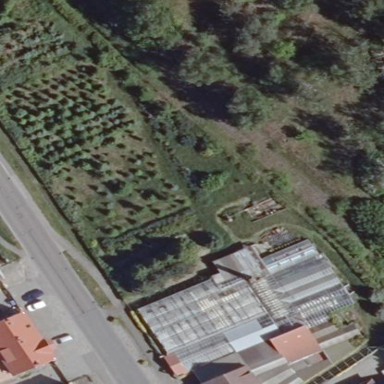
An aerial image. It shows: Plant nursery.